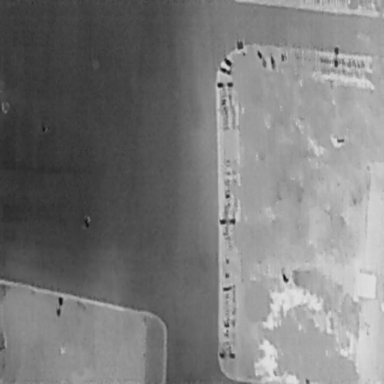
There are six objects shown in the infrared image, including five Bicycles, and a Person.